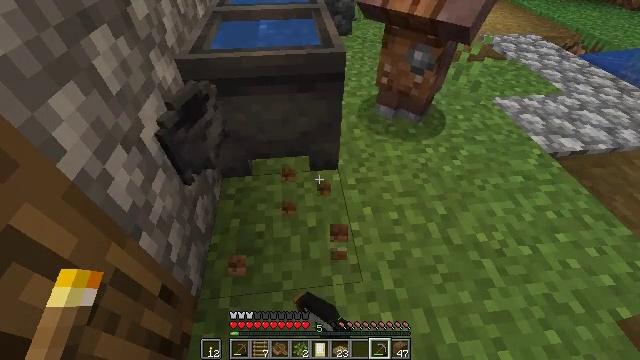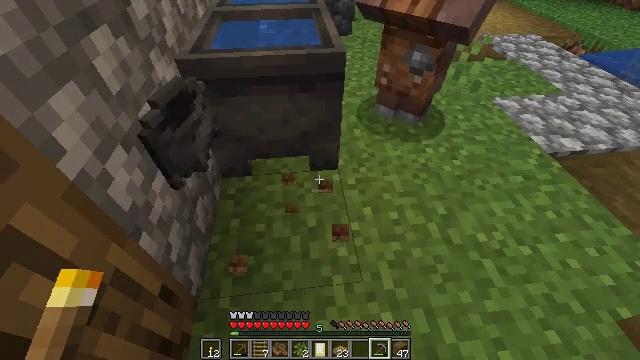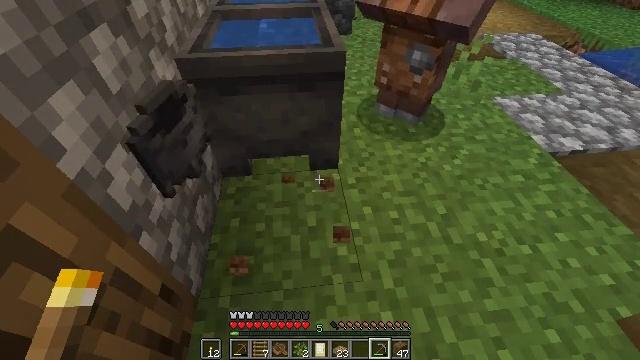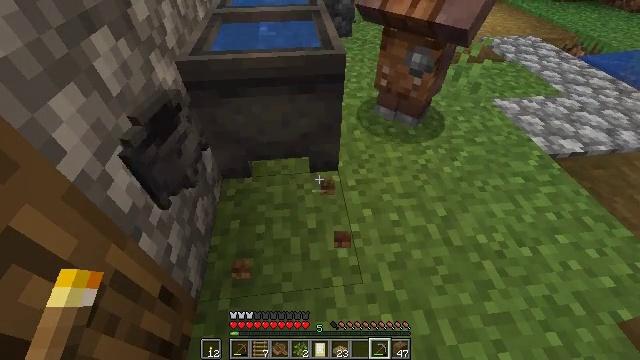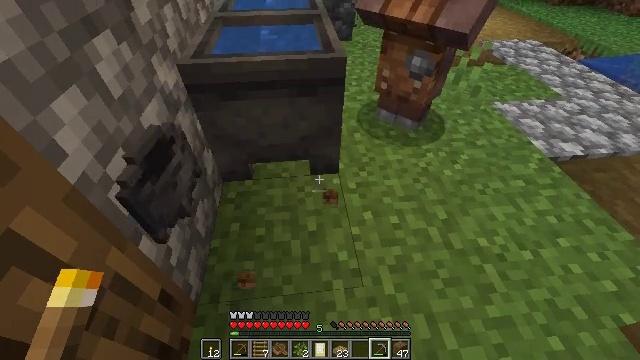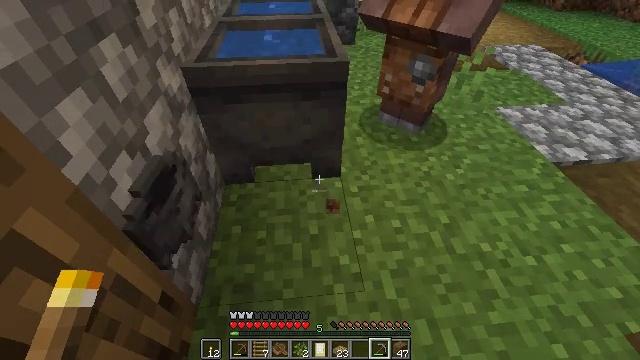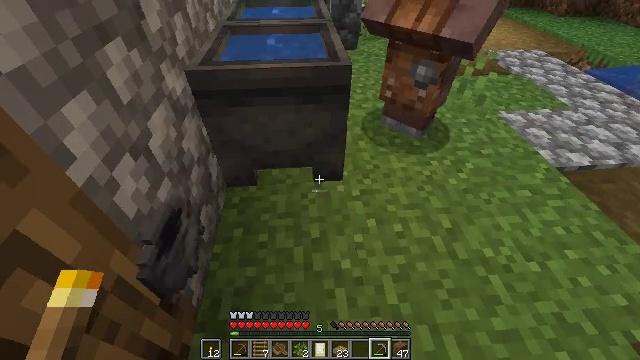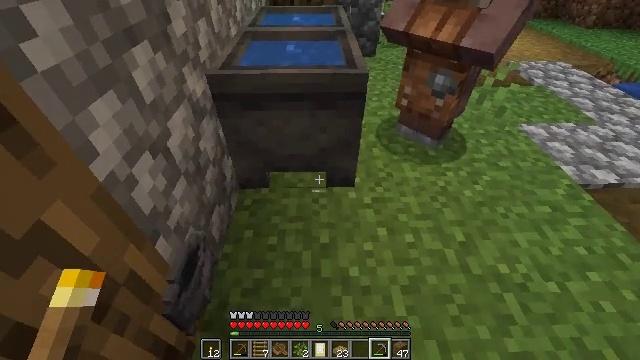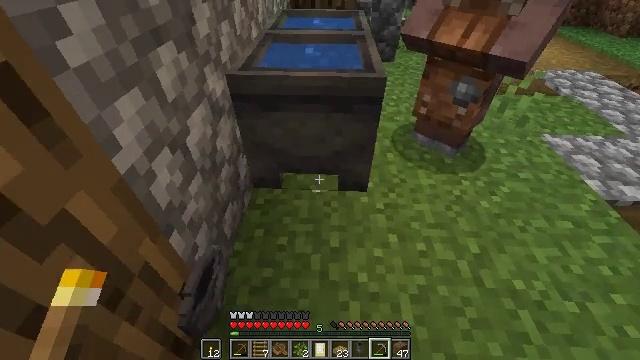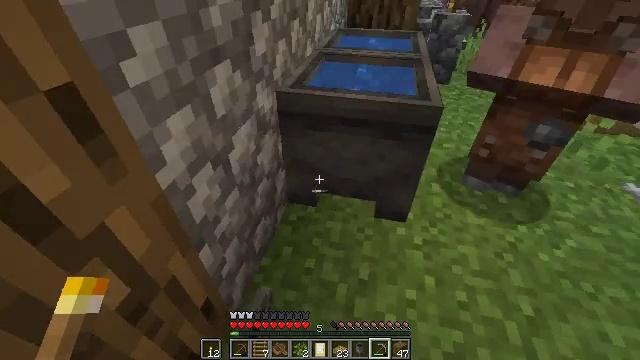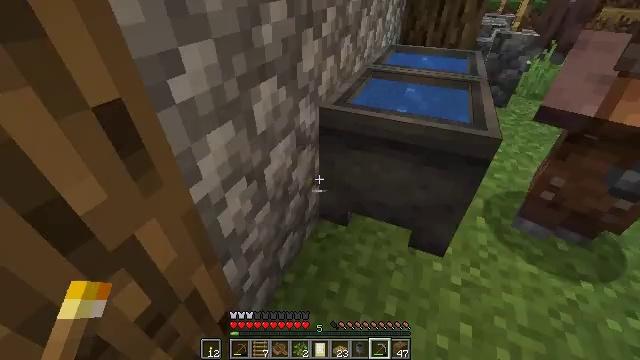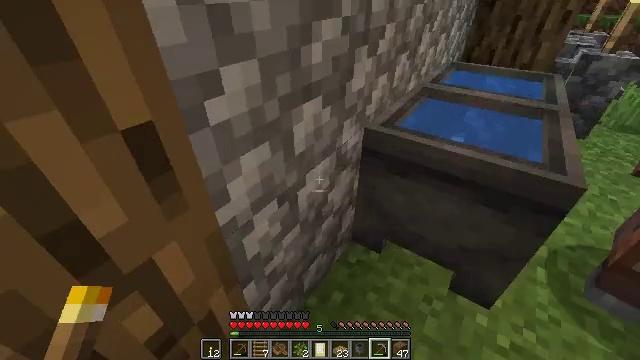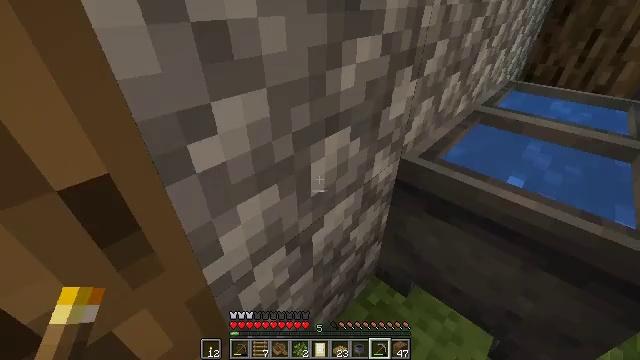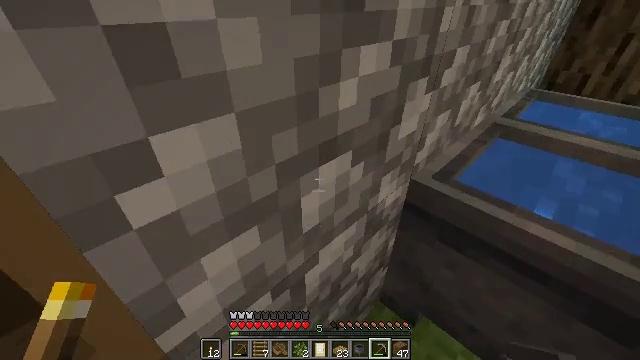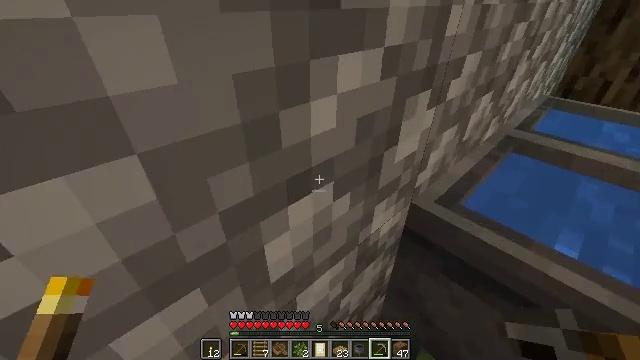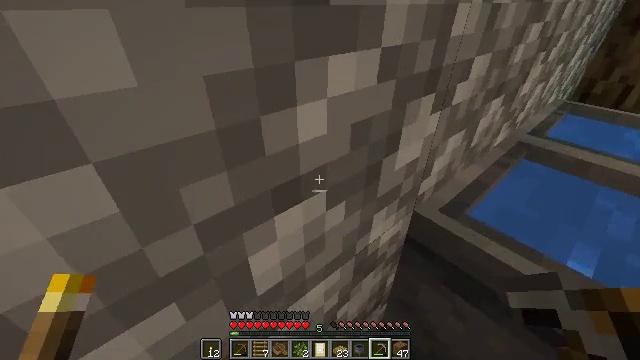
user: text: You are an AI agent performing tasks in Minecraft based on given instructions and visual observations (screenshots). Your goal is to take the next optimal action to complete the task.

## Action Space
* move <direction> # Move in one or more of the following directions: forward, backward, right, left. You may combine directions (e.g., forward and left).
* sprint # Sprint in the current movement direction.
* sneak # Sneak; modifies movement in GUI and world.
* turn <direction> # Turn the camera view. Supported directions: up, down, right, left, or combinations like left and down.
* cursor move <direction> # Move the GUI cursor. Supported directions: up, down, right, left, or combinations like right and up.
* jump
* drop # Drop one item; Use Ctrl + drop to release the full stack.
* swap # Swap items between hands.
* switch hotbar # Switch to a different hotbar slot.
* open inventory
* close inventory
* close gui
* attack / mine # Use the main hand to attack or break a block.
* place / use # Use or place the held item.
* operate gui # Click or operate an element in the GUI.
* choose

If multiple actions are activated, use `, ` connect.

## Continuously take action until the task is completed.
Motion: motion action
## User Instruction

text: Break the cauldron to collect it.
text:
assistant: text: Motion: no_op
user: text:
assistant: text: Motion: no_op
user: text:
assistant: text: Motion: no_op
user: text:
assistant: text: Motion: no_op
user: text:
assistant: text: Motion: no_op
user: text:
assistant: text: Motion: no_op
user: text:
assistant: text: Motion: turn left and up
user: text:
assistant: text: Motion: turn left
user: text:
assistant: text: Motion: move forward, turn left and up
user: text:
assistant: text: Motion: move forward, turn left and up
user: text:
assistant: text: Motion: move forward, turn left and up
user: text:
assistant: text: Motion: move forward, turn left and up
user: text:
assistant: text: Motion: move forward, turn left
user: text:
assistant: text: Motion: turn left
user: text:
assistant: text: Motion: turn left
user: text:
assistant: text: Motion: turn left
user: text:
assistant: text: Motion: turn left
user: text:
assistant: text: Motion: turn left
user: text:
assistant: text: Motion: turn left
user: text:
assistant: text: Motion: turn left
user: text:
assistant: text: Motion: turn left
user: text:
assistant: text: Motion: turn left
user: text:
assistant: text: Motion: turn left
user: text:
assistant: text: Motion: turn left
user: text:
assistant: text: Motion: turn left
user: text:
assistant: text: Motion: turn left
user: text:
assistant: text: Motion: turn left
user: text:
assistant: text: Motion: turn left
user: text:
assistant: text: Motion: turn left
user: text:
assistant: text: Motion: turn left